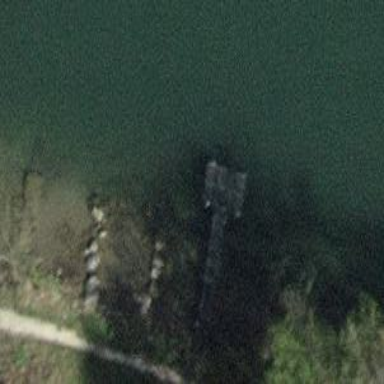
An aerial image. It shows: Pier made of metal.